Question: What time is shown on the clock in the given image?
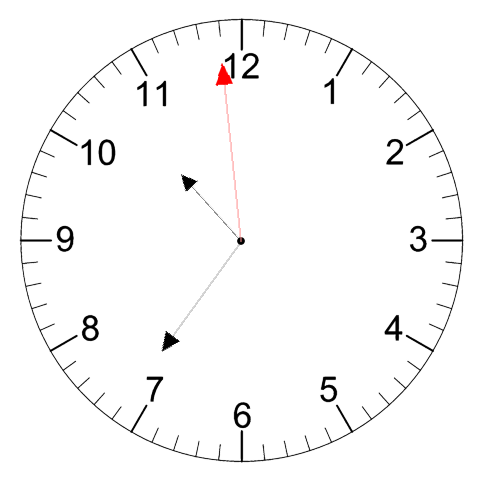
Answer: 10:35:59